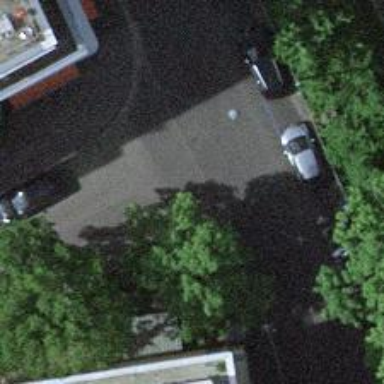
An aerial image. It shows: Kerb serving as barrier.